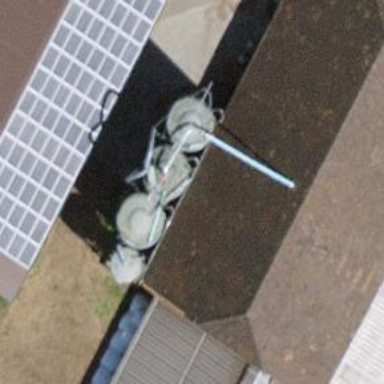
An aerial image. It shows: Silo.